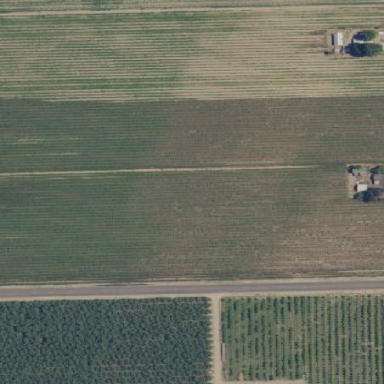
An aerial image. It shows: Vineyard where grapes are grown.